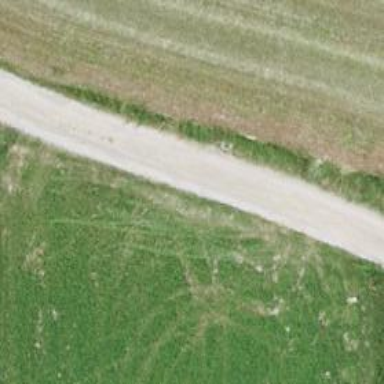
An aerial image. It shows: Agricultural track with grade2 surface.